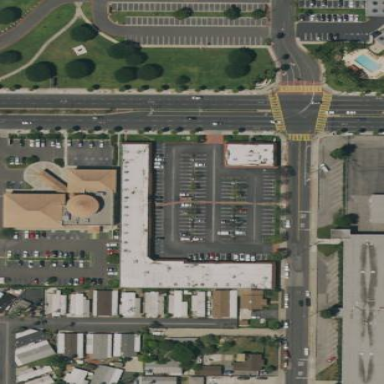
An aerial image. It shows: Retail building.